Interaction volume radius: 10 \u00c5
Interaction volume height: 25 \u00c5
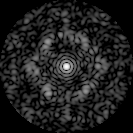
Disorder parameter: 0.7212